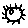
Label: sun